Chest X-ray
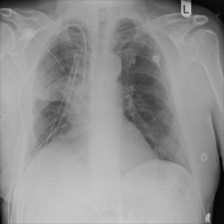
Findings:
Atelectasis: negative
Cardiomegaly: negative
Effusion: negative
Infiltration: positive
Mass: negative
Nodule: negative
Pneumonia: negative
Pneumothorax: negative
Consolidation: negative
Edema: negative
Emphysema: negative
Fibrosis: negative
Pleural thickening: negative
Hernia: negative